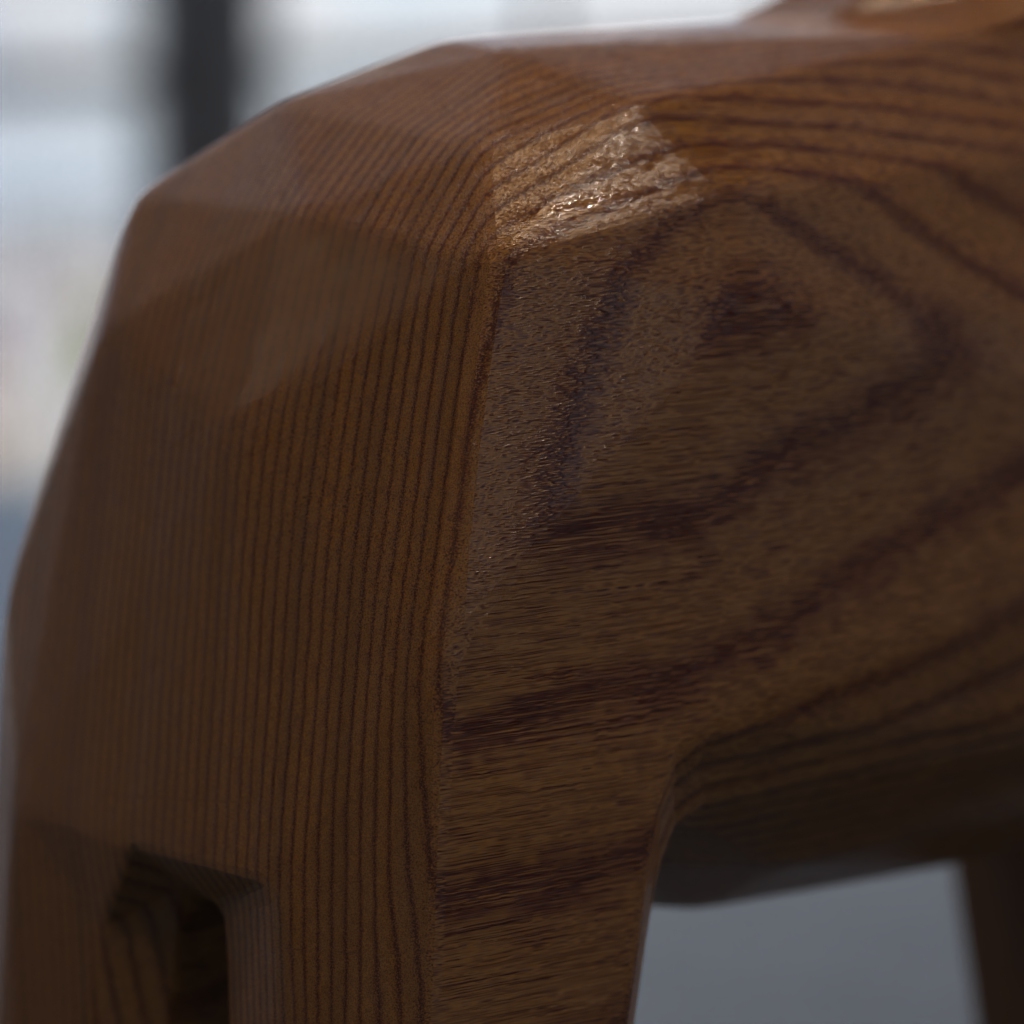
A high quality rendering of a dalahest_oak dalecarlian horse figurine made of varnished dark oak standing on a dark kitchen counter in an dark kitchen counter,extreme close-up from the rear right side macro, 150 mm, f 16, macro, bokeh